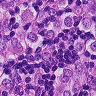
Metastatic tissue present: yes